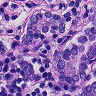
Metastatic tissue present: yes